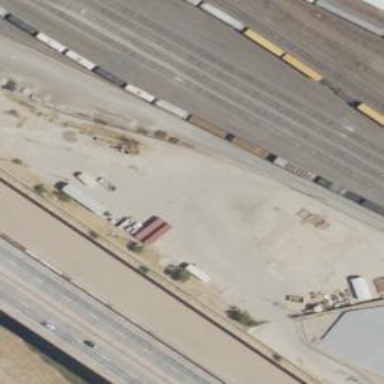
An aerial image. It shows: Abandoned railway yard.